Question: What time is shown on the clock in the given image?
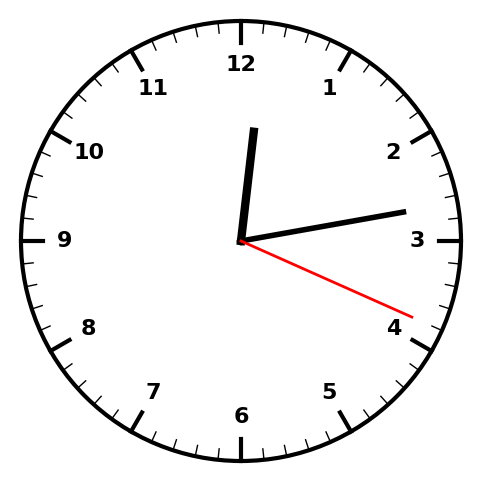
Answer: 12:13:19